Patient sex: F
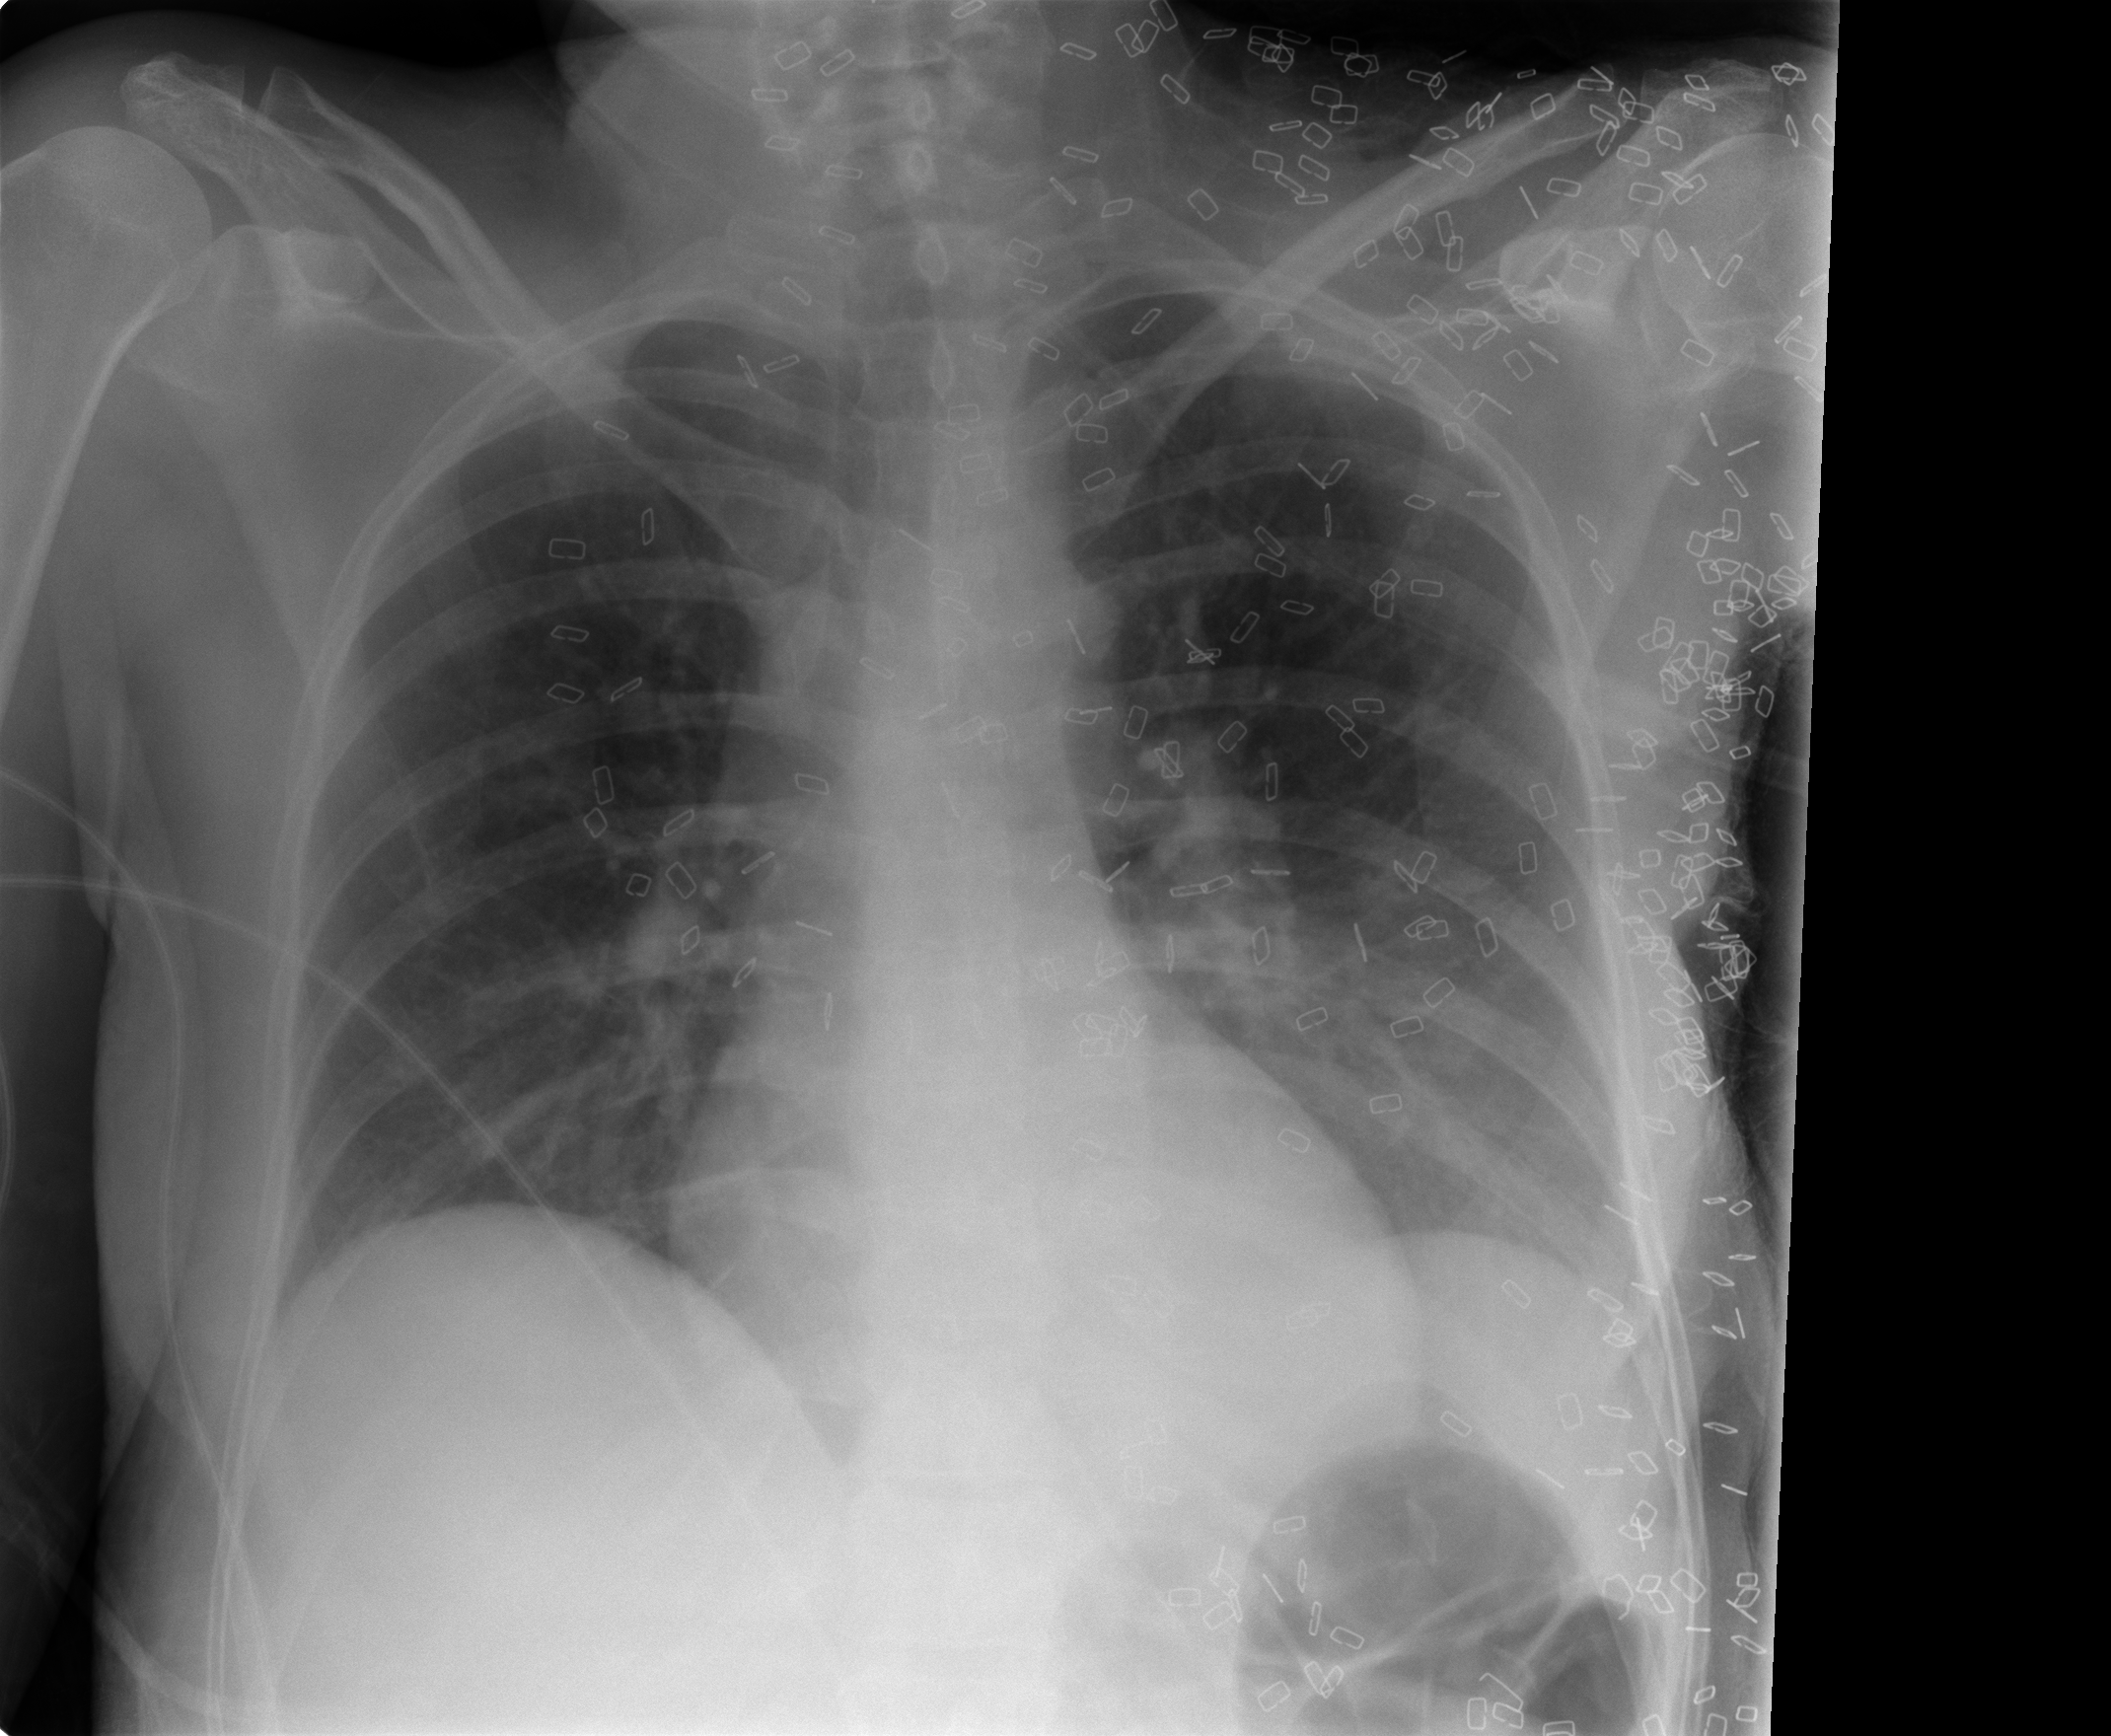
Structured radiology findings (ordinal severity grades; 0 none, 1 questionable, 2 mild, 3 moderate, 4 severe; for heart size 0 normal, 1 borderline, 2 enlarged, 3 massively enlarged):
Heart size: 0
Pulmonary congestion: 0
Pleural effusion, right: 0
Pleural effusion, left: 1
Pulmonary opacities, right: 0
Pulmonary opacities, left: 2
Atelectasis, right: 0
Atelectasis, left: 2